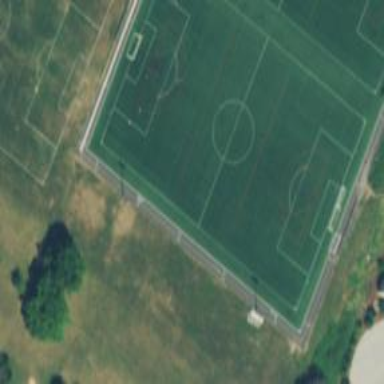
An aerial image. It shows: Artificial turf soccer pitch for leisure activities.